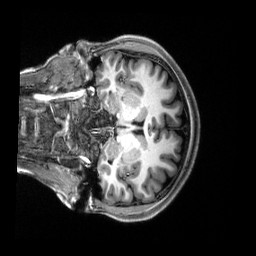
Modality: T1w
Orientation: coronal
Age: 18
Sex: female
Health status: healthy
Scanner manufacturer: siemens
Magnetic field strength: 3 T
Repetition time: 2.5 s
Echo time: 0.00222 s